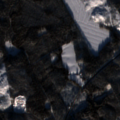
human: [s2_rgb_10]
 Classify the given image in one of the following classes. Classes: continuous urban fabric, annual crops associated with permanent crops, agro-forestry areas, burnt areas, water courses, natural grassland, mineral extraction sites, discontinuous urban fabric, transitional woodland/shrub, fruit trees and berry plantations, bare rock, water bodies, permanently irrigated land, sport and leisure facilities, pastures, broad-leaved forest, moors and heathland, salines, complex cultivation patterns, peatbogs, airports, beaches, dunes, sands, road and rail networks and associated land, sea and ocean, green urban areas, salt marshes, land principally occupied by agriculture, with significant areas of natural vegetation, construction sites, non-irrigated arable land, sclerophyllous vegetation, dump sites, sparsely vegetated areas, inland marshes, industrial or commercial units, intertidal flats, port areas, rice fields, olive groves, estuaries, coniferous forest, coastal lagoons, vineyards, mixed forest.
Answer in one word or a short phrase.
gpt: coniferous forest, mixed forest, transitional woodland/shrub